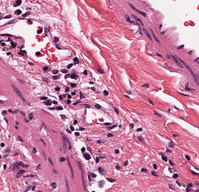
Tumor epithelial tissue: no
Tumor-associated stroma tissue: yes
Normal tissue: no